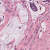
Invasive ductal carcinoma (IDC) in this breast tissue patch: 1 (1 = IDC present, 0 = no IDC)